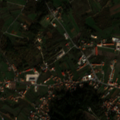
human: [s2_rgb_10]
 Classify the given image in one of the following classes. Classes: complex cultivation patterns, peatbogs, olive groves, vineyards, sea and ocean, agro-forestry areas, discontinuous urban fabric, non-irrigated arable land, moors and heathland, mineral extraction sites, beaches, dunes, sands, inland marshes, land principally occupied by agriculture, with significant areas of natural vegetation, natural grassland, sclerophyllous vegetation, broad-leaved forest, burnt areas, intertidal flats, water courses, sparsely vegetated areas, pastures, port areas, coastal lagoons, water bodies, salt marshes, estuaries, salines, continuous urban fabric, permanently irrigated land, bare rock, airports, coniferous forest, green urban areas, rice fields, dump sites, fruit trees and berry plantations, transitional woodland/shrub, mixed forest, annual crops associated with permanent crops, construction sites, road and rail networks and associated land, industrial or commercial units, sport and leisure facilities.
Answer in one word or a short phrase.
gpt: discontinuous urban fabric, complex cultivation patterns, land principally occupied by agriculture, with significant areas of natural vegetation, mixed forest, sclerophyllous vegetation